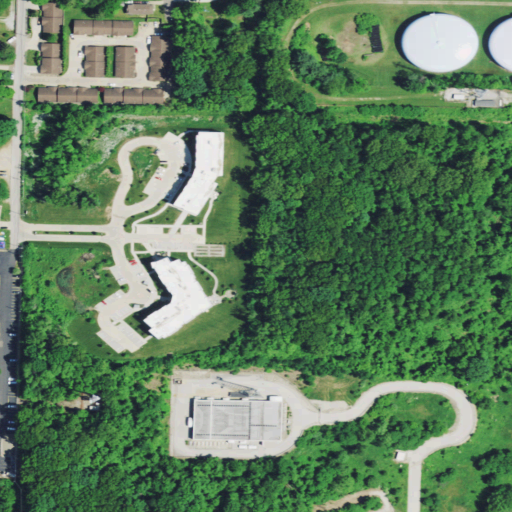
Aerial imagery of mountain in Ohio named Coal Hill containing deciduous forest, low intensity development, open development, medium intensity development, high intensity development, and mixed forest